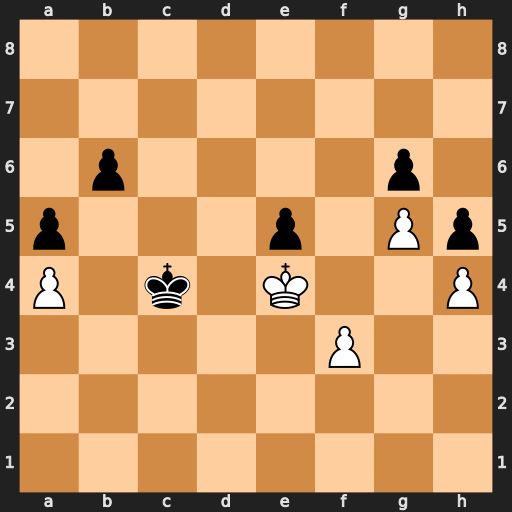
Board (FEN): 8/8/1p4p1/p3p1Pp/P1k1K2P/5P2/8/8
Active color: w
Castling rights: -
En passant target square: -
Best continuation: Kxe5 b5 axb5 a4 b6